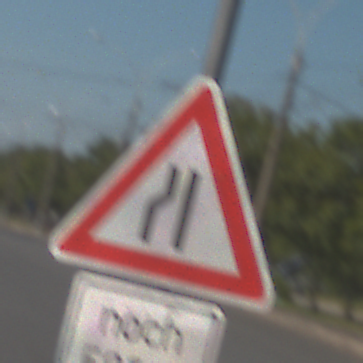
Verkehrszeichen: EinseitigVerengteFahrbahnLinks
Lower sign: LaengeEinerStrecke3
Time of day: Midday
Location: Outdoor (Urban)
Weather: Clear
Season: NotSpecified
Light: Natural